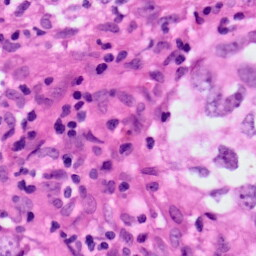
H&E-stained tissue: Lung